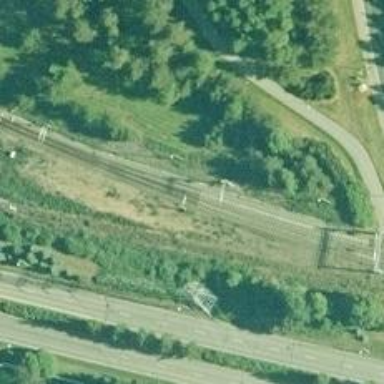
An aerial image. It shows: Railway track with electrified contact lines. This is siding track.